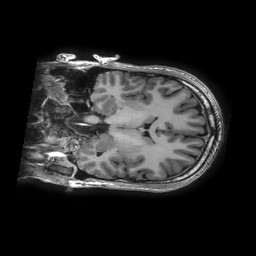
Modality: T1w
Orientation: coronal
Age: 30
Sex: male
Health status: healthy
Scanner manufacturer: ge
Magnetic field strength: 3 T
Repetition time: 0.008372 s
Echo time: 0.003112 s